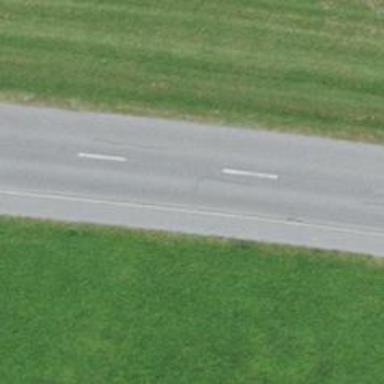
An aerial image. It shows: Tertiary road.